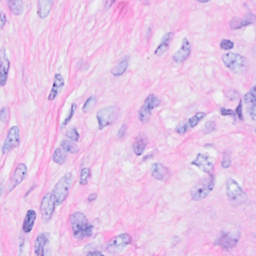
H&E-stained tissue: Breast